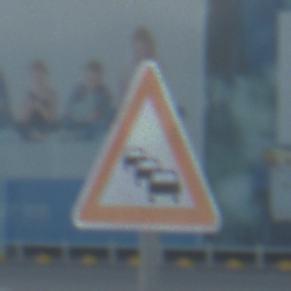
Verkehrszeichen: Stau
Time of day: MorningAfternoon
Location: Outdoor (Suburban)
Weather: PartlyCloudy
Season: NotSpecified
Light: Natural